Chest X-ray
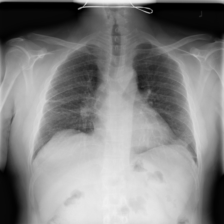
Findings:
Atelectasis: positive
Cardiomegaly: negative
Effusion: negative
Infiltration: negative
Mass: negative
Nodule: positive
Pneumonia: negative
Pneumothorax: negative
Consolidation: negative
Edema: negative
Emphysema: negative
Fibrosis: positive
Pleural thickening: negative
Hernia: negative